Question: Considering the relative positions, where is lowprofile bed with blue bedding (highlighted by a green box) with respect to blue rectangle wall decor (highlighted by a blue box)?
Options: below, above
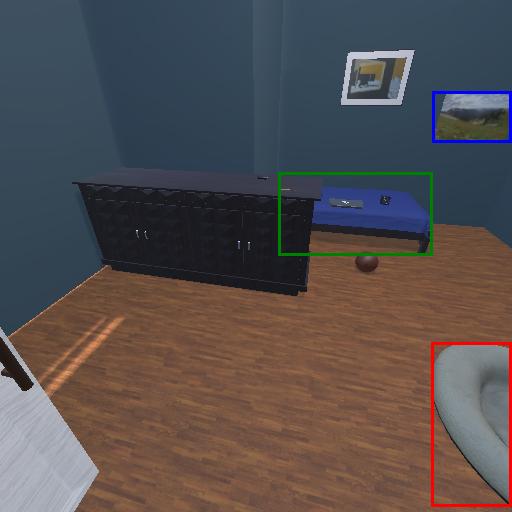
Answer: below